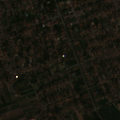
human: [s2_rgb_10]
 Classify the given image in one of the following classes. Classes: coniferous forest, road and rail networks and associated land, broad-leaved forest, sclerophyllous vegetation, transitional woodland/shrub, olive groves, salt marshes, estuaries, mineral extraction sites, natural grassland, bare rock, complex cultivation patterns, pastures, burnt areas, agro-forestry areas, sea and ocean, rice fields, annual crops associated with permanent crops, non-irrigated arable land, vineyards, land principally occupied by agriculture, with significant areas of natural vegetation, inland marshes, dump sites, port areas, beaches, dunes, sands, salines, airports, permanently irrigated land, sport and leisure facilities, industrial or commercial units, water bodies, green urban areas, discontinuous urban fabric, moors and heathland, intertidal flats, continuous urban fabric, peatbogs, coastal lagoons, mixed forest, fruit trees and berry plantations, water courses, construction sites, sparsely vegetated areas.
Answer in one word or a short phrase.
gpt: discontinuous urban fabric, non-irrigated arable land, water bodies